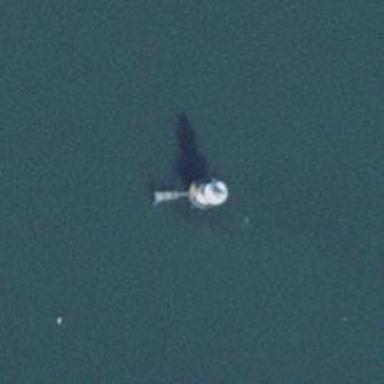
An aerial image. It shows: Lighthouse.